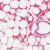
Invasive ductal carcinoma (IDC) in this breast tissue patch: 0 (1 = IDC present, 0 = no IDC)